Current action and preconditions to check: path_clear

Your task: For each precondition in the list above, predict whether it will hold at this action.

Consider the current scene as observed from the mobile robot's camera, and analyze the predicted future states of all dynamic agents (e.g., people, animals, vehicles, or any moving entities) within the NEXT SECOND.

IMPORTANT: Only answer "very likely" if you are absolutely certain—based on strong, clear evidence—that a dynamic agent will violate the precondition in the predicted future state. Do NOT answer "very likely" for unlikely, ambiguous, or low-probability risks.

Ask yourself for each precondition: Is there a high probability, with clear and convincing evidence, that the predicted future states of any dynamic agent will interfere with the predicted future state of the currently executing action within the NEXT SECOND, causing that precondition to fail?

Assess the risk level based on these predictions. Use "likely" or "very likely" if motions create a clear risk of interference.

Use "neutral" or "improbable" if agents are nearby but their predicted paths are clearly diverging or non-conflicting.

Failure Risk Categories: "very improbable", "improbable", "neutral", "likely", "very likely"

Answer Format: Output ONLY the probability_of_failure value from these categories: "very improbable", "improbable", "neutral", "likely", "very likely"

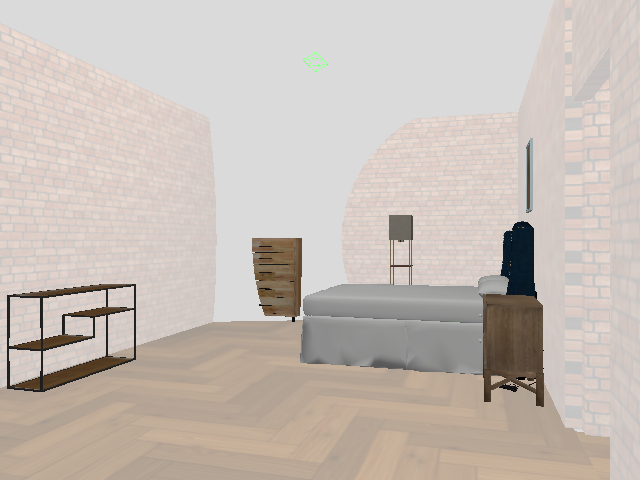

Answer: very improbable